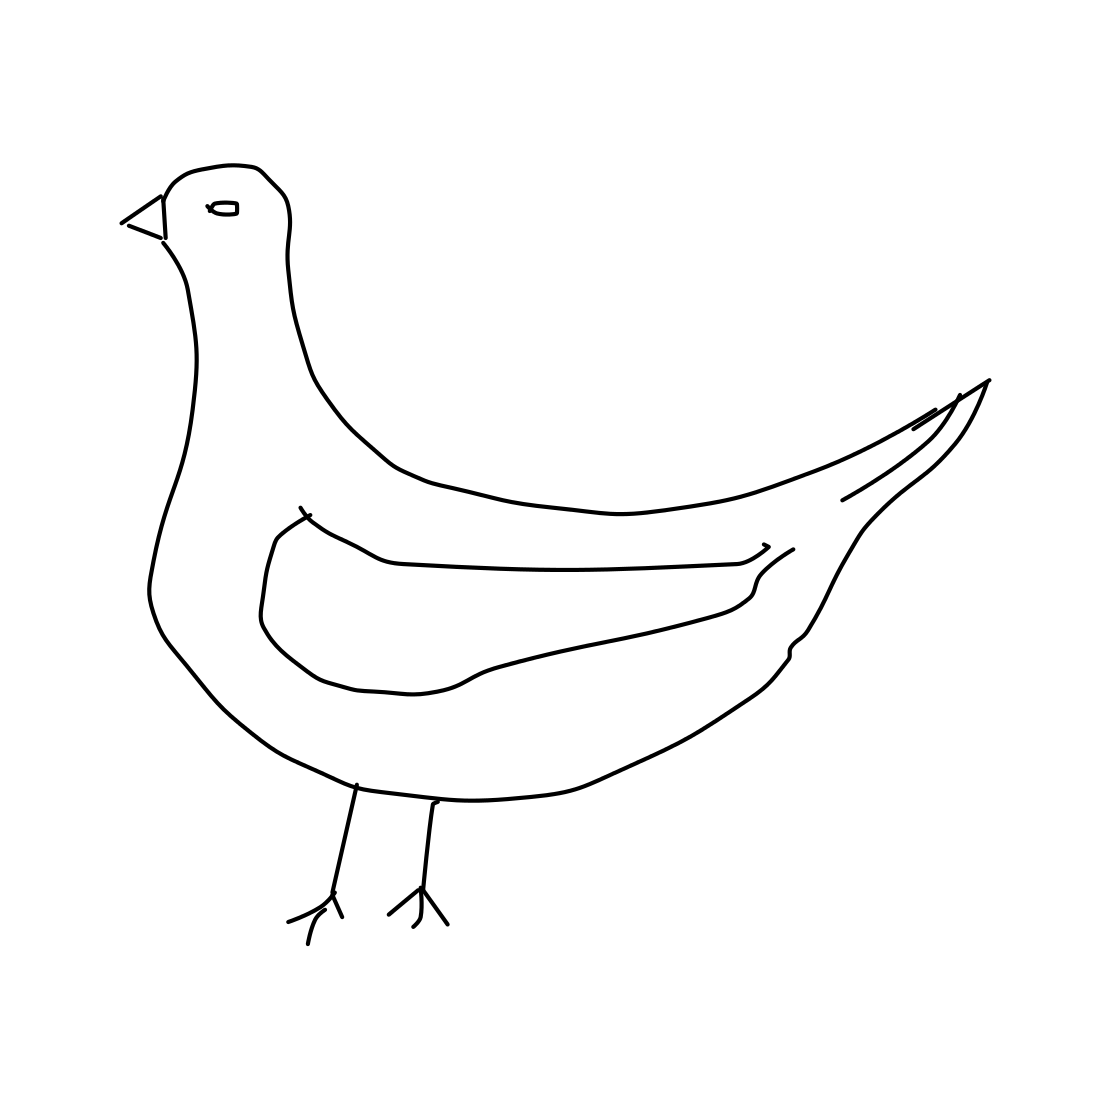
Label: pigeon